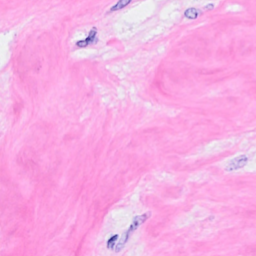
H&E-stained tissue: Breast